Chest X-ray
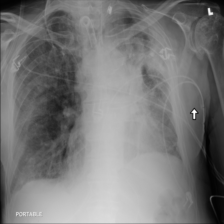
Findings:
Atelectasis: negative
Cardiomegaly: negative
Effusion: negative
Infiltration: negative
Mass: negative
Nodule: negative
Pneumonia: negative
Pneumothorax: negative
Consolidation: negative
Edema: negative
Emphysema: negative
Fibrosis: negative
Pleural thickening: negative
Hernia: negative